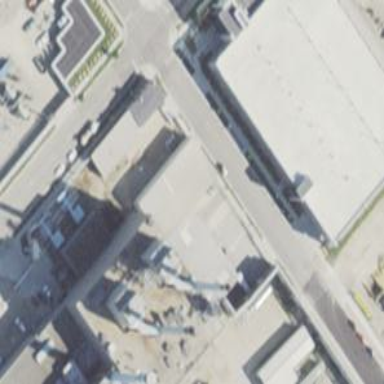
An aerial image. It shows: Industrial building.